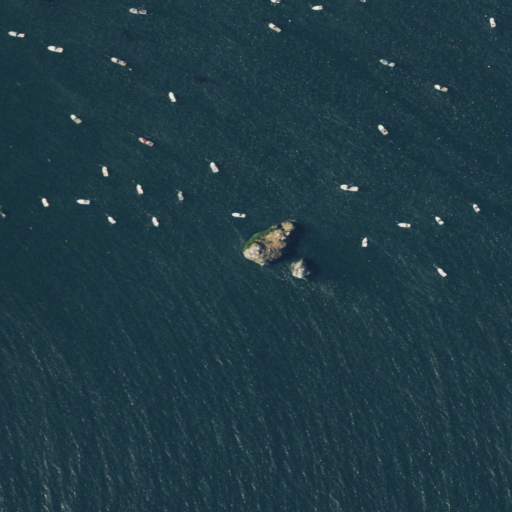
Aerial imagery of island in California named Prisoner Rock containing only open water